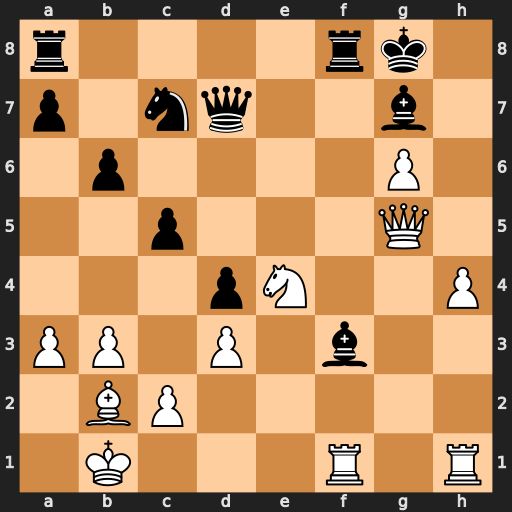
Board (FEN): r4rk1/p1nq2b1/1p4P1/2p3Q1/3pN2P/PP1P1b2/1BP5/1K3R1R
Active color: w
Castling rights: -
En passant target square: -
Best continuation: Rxf3 Rxf3 Qh5 Rf5 Qh7+ Kf8 h5